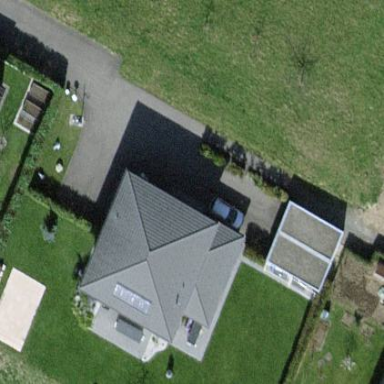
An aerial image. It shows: Detached building with hipped roof shape.